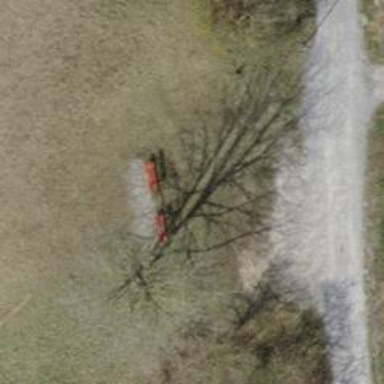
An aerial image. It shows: Bench.